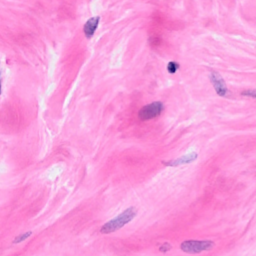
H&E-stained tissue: Breast